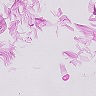
Metastatic tissue present: no